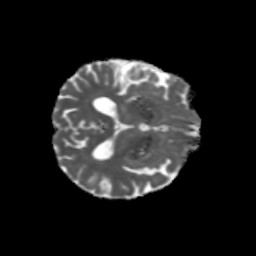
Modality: MD
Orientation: axial
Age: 63
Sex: female
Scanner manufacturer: siemens
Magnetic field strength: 3 T
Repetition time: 5.47 s
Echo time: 0.0854 s